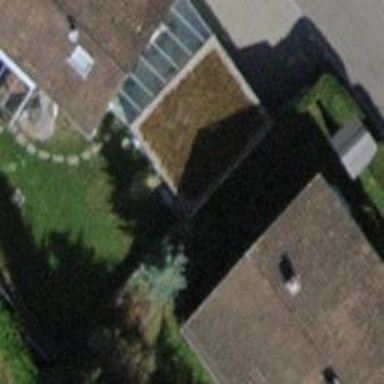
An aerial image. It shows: Garage.